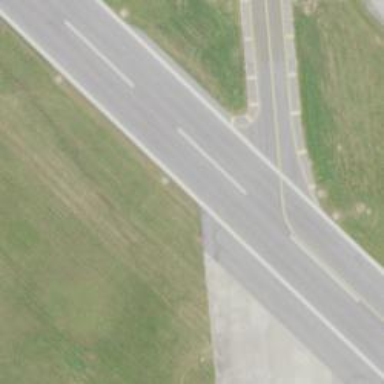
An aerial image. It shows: Runway surface made of asphalt at airport.